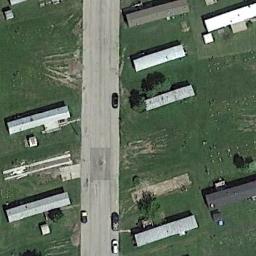
Label: residential